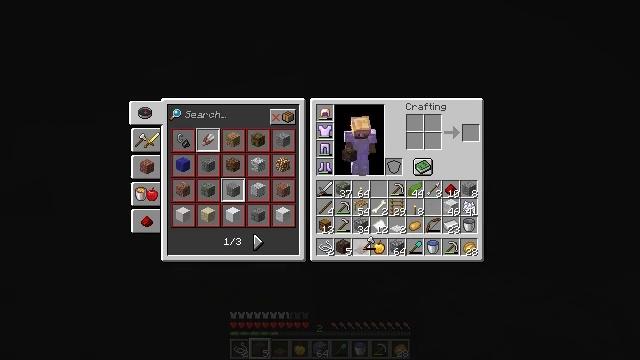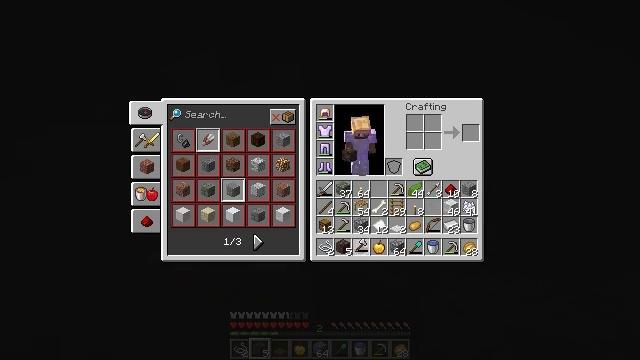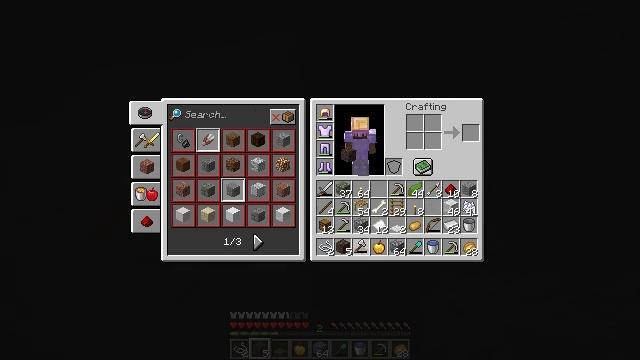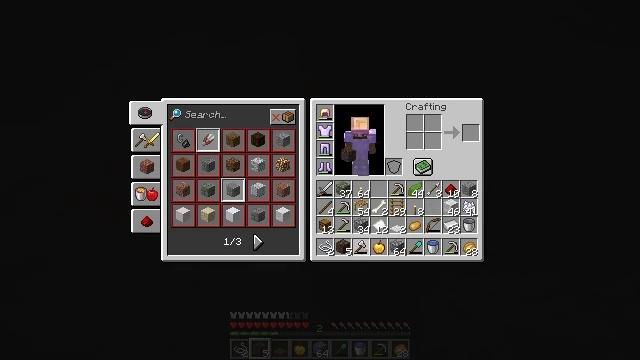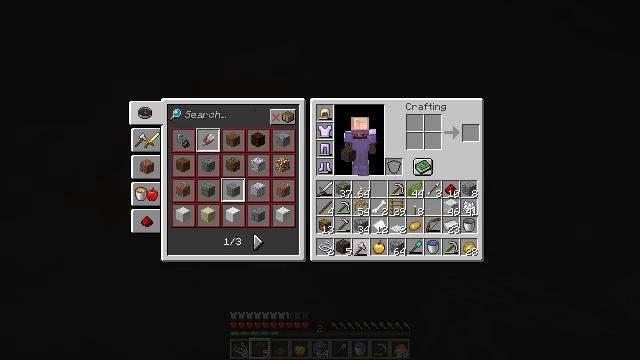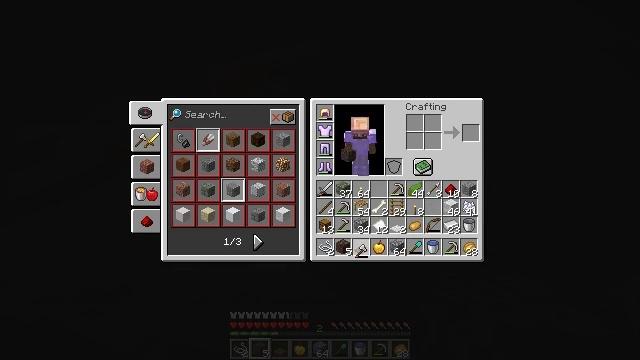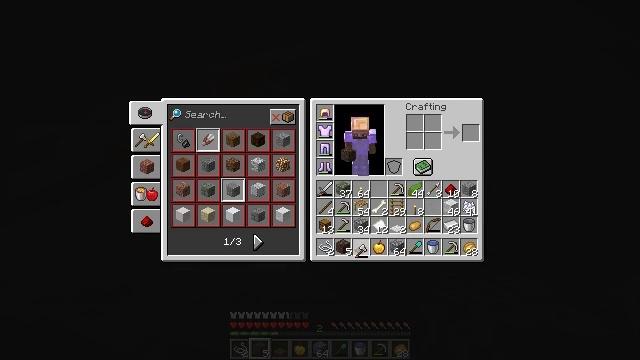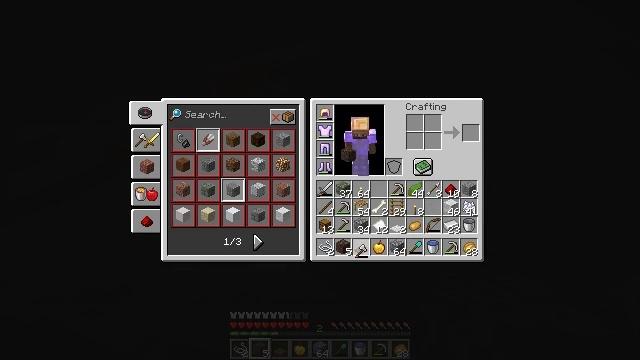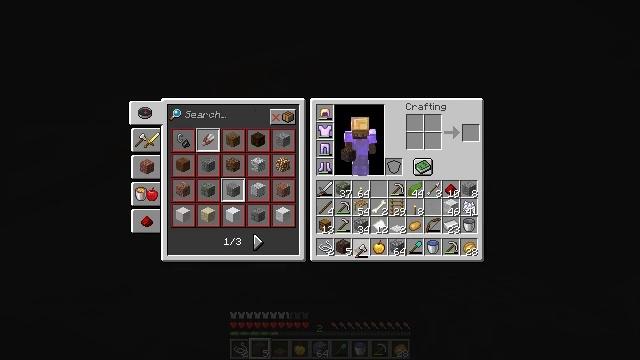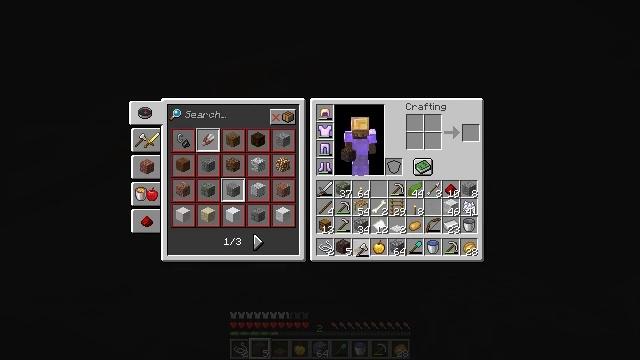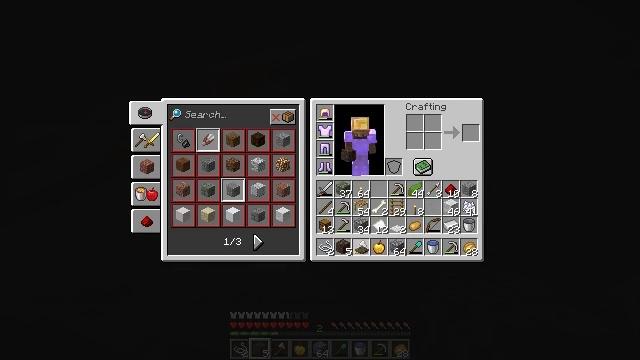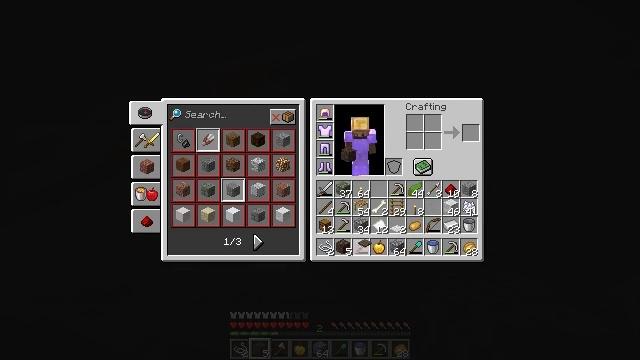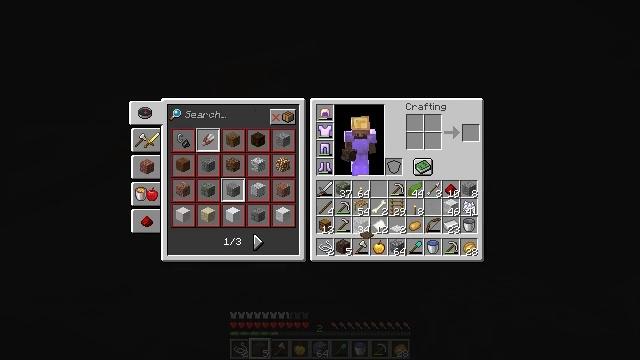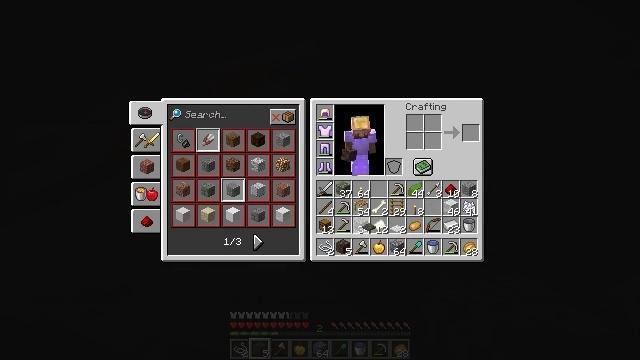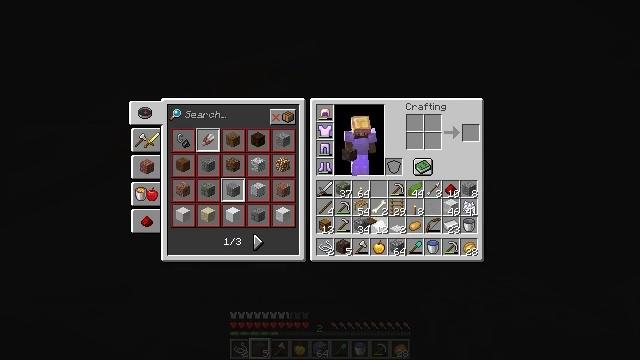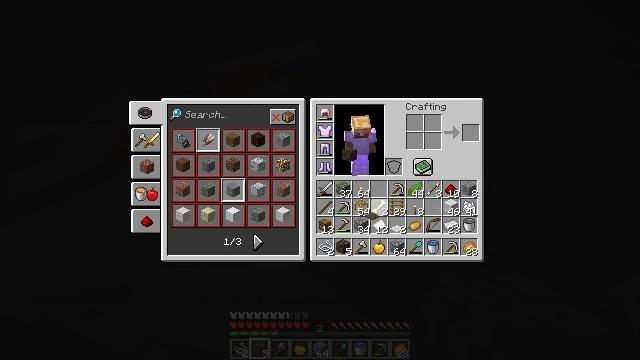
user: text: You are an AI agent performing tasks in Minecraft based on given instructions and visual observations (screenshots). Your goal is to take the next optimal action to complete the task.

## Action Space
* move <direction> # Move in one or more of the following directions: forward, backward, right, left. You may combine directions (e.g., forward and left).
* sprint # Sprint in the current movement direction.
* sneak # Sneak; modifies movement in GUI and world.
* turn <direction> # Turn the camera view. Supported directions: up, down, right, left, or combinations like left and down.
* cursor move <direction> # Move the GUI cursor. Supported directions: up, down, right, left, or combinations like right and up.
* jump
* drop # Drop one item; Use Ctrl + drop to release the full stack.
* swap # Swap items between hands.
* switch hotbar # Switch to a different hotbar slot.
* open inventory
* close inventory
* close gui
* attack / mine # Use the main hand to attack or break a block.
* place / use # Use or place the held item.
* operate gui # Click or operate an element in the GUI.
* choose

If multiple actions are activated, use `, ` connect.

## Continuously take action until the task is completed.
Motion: motion action
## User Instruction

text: Mine jungle wall sign from the wall.
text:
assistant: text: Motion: cursor move left
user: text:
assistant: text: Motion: no_op
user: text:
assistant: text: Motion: no_op
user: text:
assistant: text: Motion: no_op
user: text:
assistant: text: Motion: no_op
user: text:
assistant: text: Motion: no_op
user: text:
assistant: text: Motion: no_op
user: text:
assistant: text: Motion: operate gui
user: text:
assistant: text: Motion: operate gui
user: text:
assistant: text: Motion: no_op
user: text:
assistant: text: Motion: cursor move up
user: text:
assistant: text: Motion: cursor move up
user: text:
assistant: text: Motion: cursor move up
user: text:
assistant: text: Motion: no_op
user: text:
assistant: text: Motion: no_op
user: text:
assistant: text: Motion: no_op
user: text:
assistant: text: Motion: no_op
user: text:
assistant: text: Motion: no_op
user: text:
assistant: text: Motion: no_op
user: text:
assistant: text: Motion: no_op
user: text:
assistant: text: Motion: no_op
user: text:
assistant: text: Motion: operate gui
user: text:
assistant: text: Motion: operate gui
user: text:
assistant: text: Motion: operate gui
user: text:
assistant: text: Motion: operate gui
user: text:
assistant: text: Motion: no_op
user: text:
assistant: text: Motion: no_op
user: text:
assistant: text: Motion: no_op
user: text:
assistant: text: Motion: no_op
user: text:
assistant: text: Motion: no_op